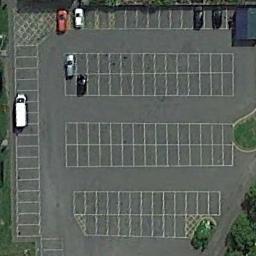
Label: parking_lot